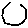
Label: hexagon